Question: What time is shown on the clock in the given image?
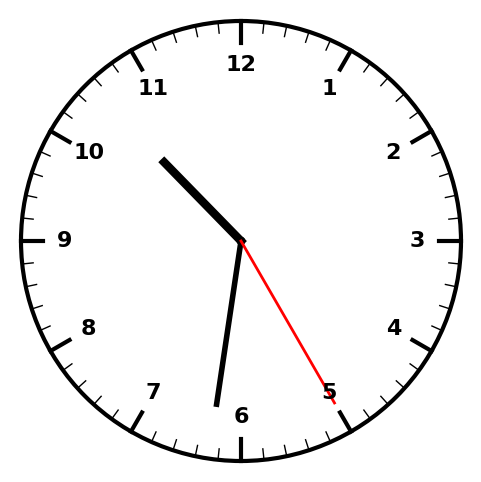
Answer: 10:31:25